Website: crate-barrel
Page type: customer-info-address
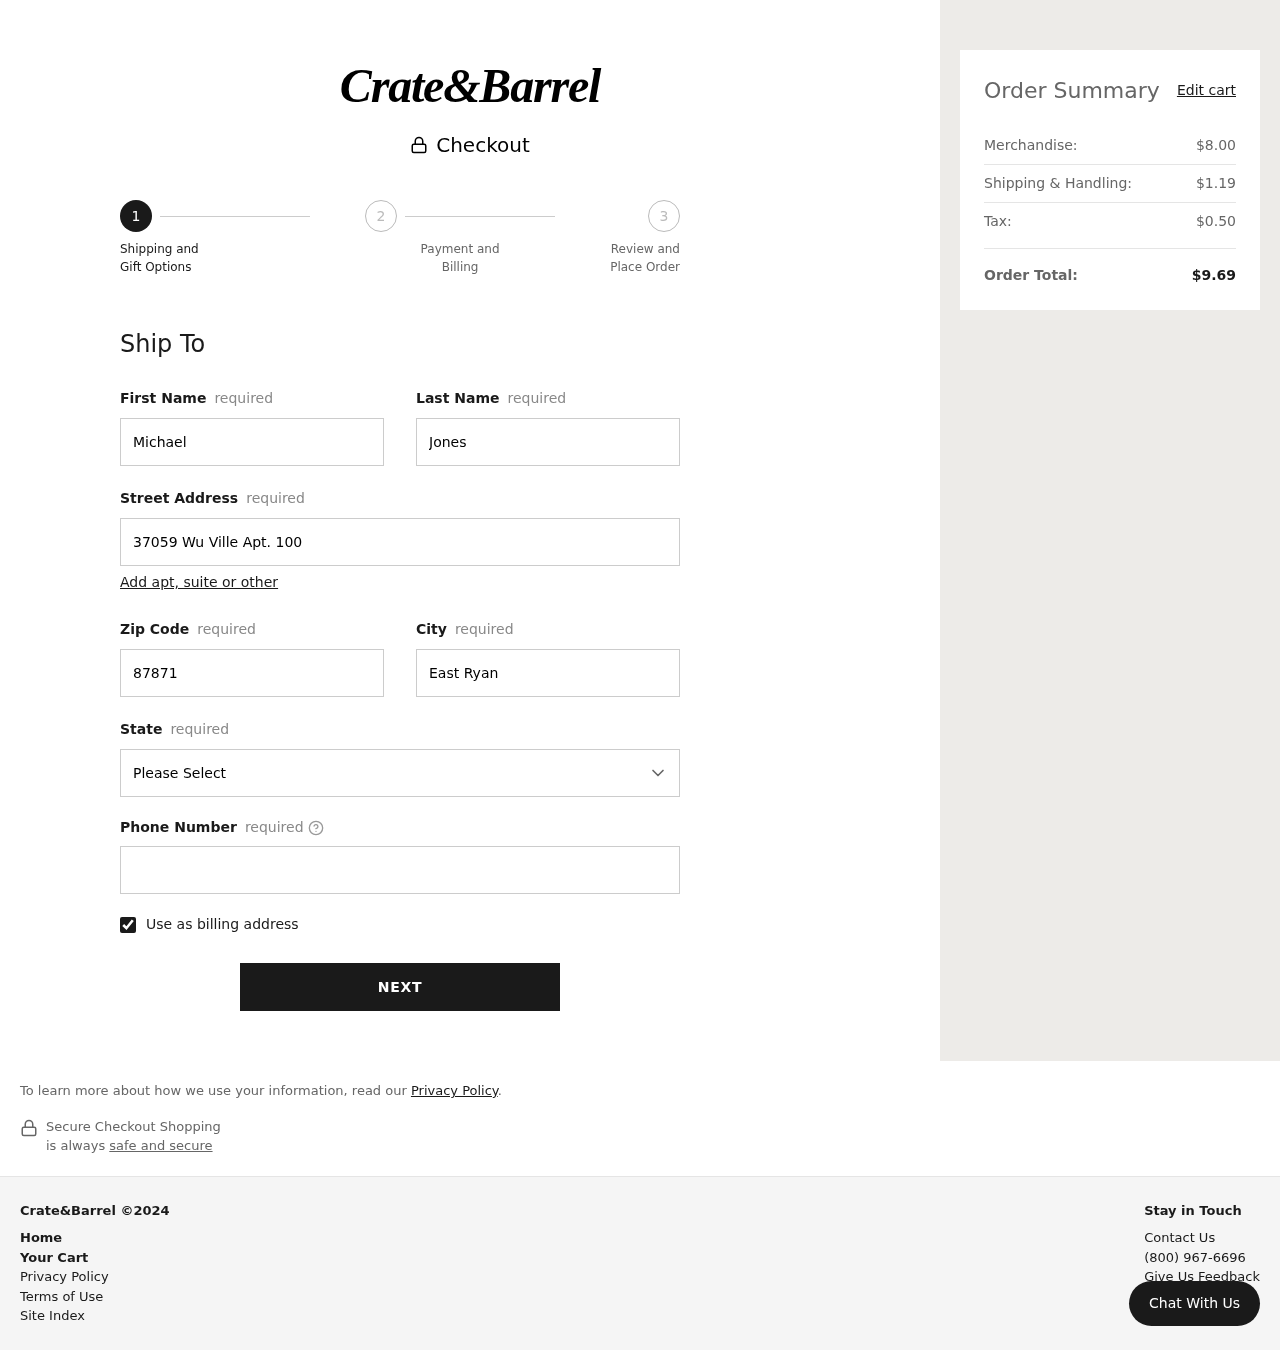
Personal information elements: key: PII_CITY
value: East Ryanshire
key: PII_FIRSTNAME
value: Michael
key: PII_LASTNAME
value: Jones
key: PII_PHONE
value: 4876752255
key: PII_POSTCODE
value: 87871
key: PII_STATE
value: South Carolina
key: PII_STREET
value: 37059 Wu Ville Apt. 100
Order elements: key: ORDER_SUBTOTAL
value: $8.00
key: ORDER_SHIPPING_COST
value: $1.19
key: ORDER_TAX
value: $0.50
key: ORDER_TOTAL
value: $9.69